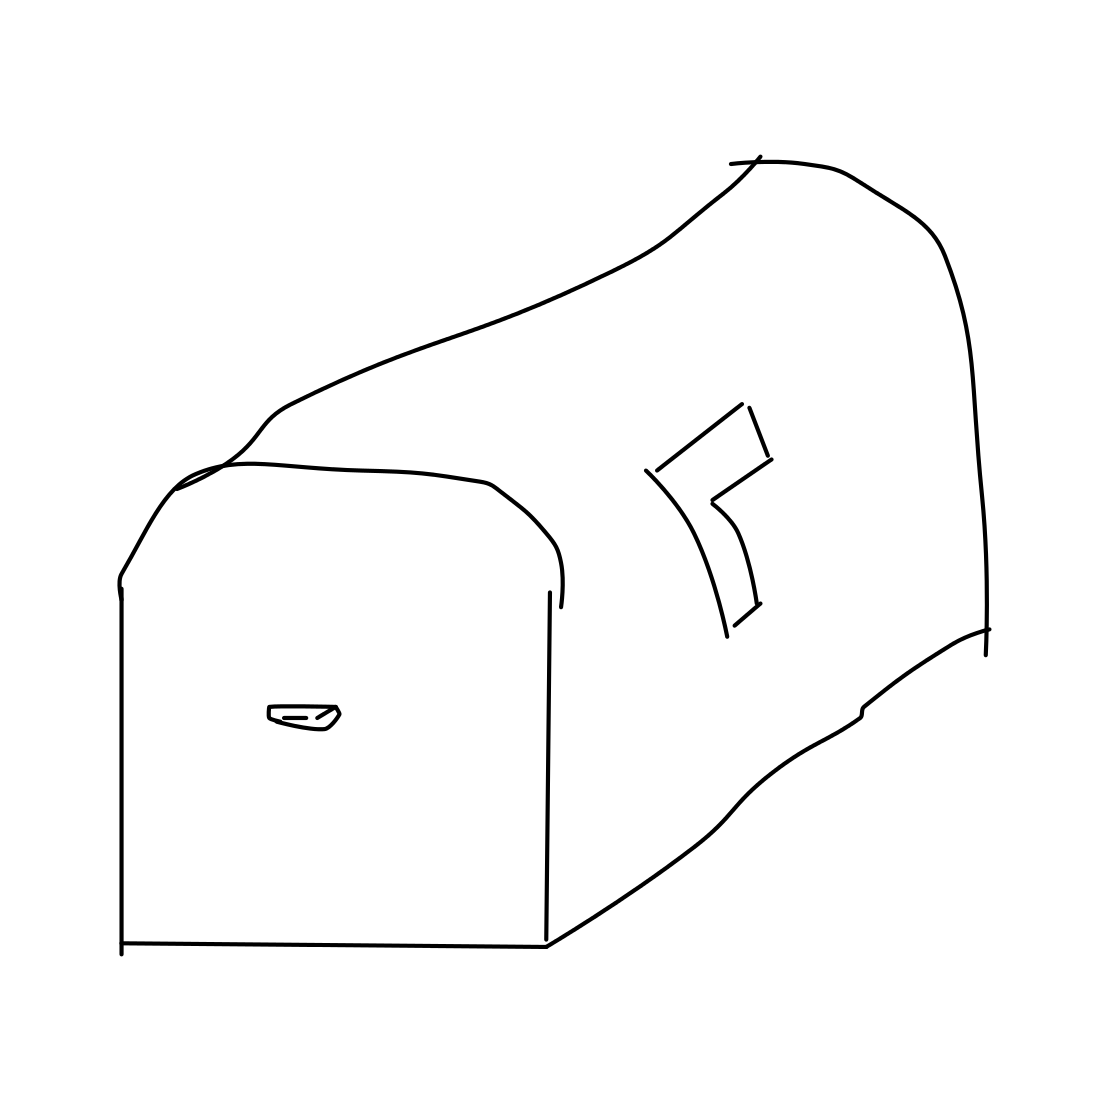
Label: mailbox